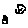
Label: smiley face